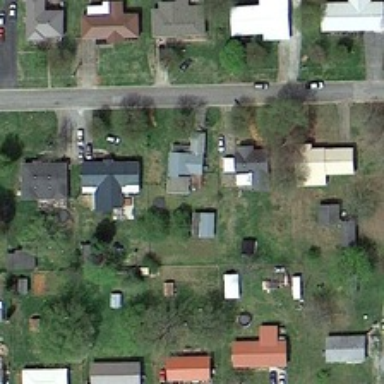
Some buildings and green trees are in a medium residential area .